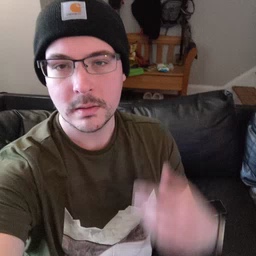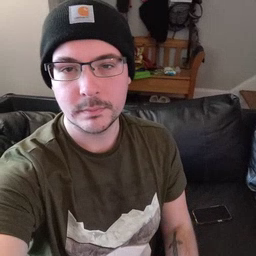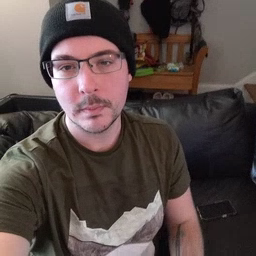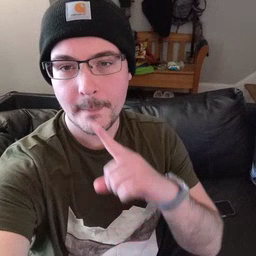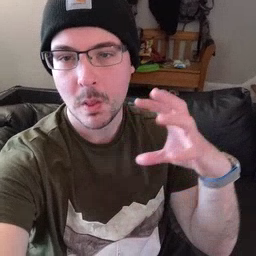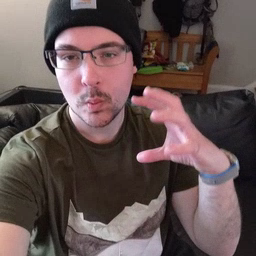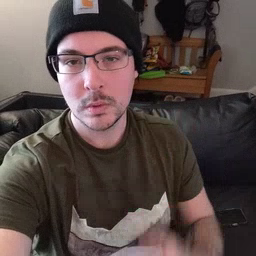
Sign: balloon